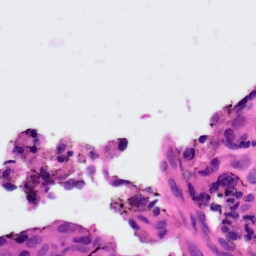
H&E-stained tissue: Ovarian